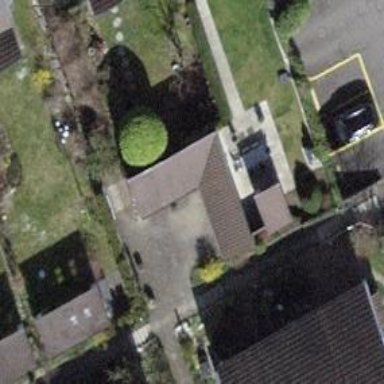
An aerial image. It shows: Shed.